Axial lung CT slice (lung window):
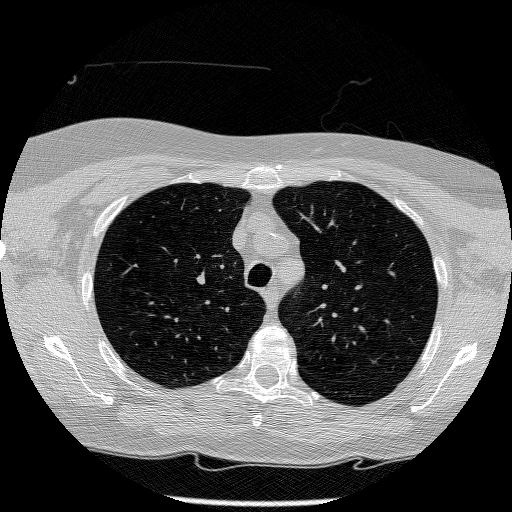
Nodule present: no